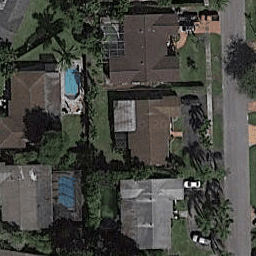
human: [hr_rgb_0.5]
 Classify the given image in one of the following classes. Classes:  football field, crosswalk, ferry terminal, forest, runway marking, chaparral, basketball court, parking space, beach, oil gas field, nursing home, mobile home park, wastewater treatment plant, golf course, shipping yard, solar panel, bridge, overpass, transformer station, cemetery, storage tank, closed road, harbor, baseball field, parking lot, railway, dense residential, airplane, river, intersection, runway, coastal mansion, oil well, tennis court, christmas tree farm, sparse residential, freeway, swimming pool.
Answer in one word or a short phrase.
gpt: dense residential